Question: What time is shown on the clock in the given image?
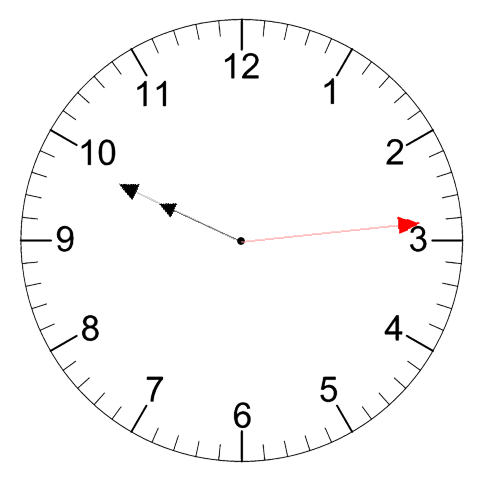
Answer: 09:49:14